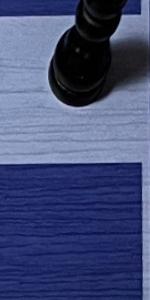
Label: Empty